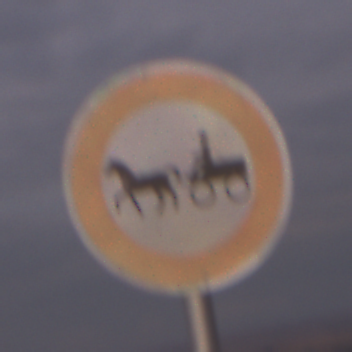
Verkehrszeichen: VerbotGespannfuhrwerke
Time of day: SunriseSunset
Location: Outdoor (Nature)
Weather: PartlyCloudy
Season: NotSpecified
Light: Natural